Question: I'm attempting to embed the very convenient Google Translate translate element into a webpage, which is super simple and works great, but I need to change the default text that displays in the resulting HTML:

Having worked with a number of Google APIsand js libraries, I figured this would be no problem as it would almost certainly be configurable, but having looked around for some time I can't find any reference to a property that let's you set this, and documentation in general seems to be pitiful. The basic code is:
'''
<div id="google_translate_element"></div>
<script>
function googleTranslateElementInit() {
var translator = new google.translate.TranslateElement({
pageLanguage: 'en',
autoDisplay: false,
multilanguagePage: false,
layout: google.translate.TranslateElement.InlineLayout.SIMPLE
}, 'google_translate_element');
}
</script>
<script src="//translate.google.com/translate_a/element.js?cb=googleTranslateElementInit"></script>
'''
Having dispaired of being able to set this as a property in the when I create the 'translator', I decided to hack it and use an 'onDOMNodeInserted' listener to just change the resulting HTML once it had loaded into '<div id="google_translate_element"></div>'. I'm using jQuery here, so my code is:
'''
$(document).ready(function(){
$('#google_translate_element').bind('DOMNodeInserted', function(event) {
$('.goog-te-menu-value span:first').html('Translate');
});
})
'''
And here's where things get interesting. Chrome loads everything perfectly and does the innerHTML substitution beautifully. Internet Explorer (8) ignores the DOMNodeInserted listener altogether and the page loads as if the jQuery function was never called. Firefox (10) appears to load fine (but with no translate element at all) and then freezes, begins gobbling up memory, and crashes.
Any thoughts on how I can get this innerHTML substitution to work? If you're aware of a 'displayLabel : "Translate"'-like property that is of course preferred, but barring that (and a really ugly 'setTimeout' hack) is there any way I can get this to work?
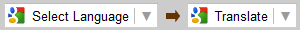
Answer: Like you I can't find out how to customize the gadget via init params but it appears possible to write your own customized gadget in HTML then invoke g.translate functionality on it. See <URL>. I'm afraid you will have to do some more digging to see exactly how it's done.
This use of g.translate is also referenced <URL>. Unfortunately the discussion is quite old now but hopefully still relevant.